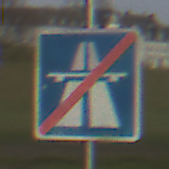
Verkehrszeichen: EndeAutbahn
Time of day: SunriseSunset
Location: Outdoor (Suburban)
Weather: PartlyCloudy
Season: NotSpecified
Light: Natural